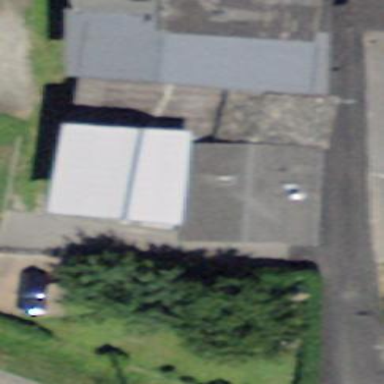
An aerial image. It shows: Terrace building.